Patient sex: M
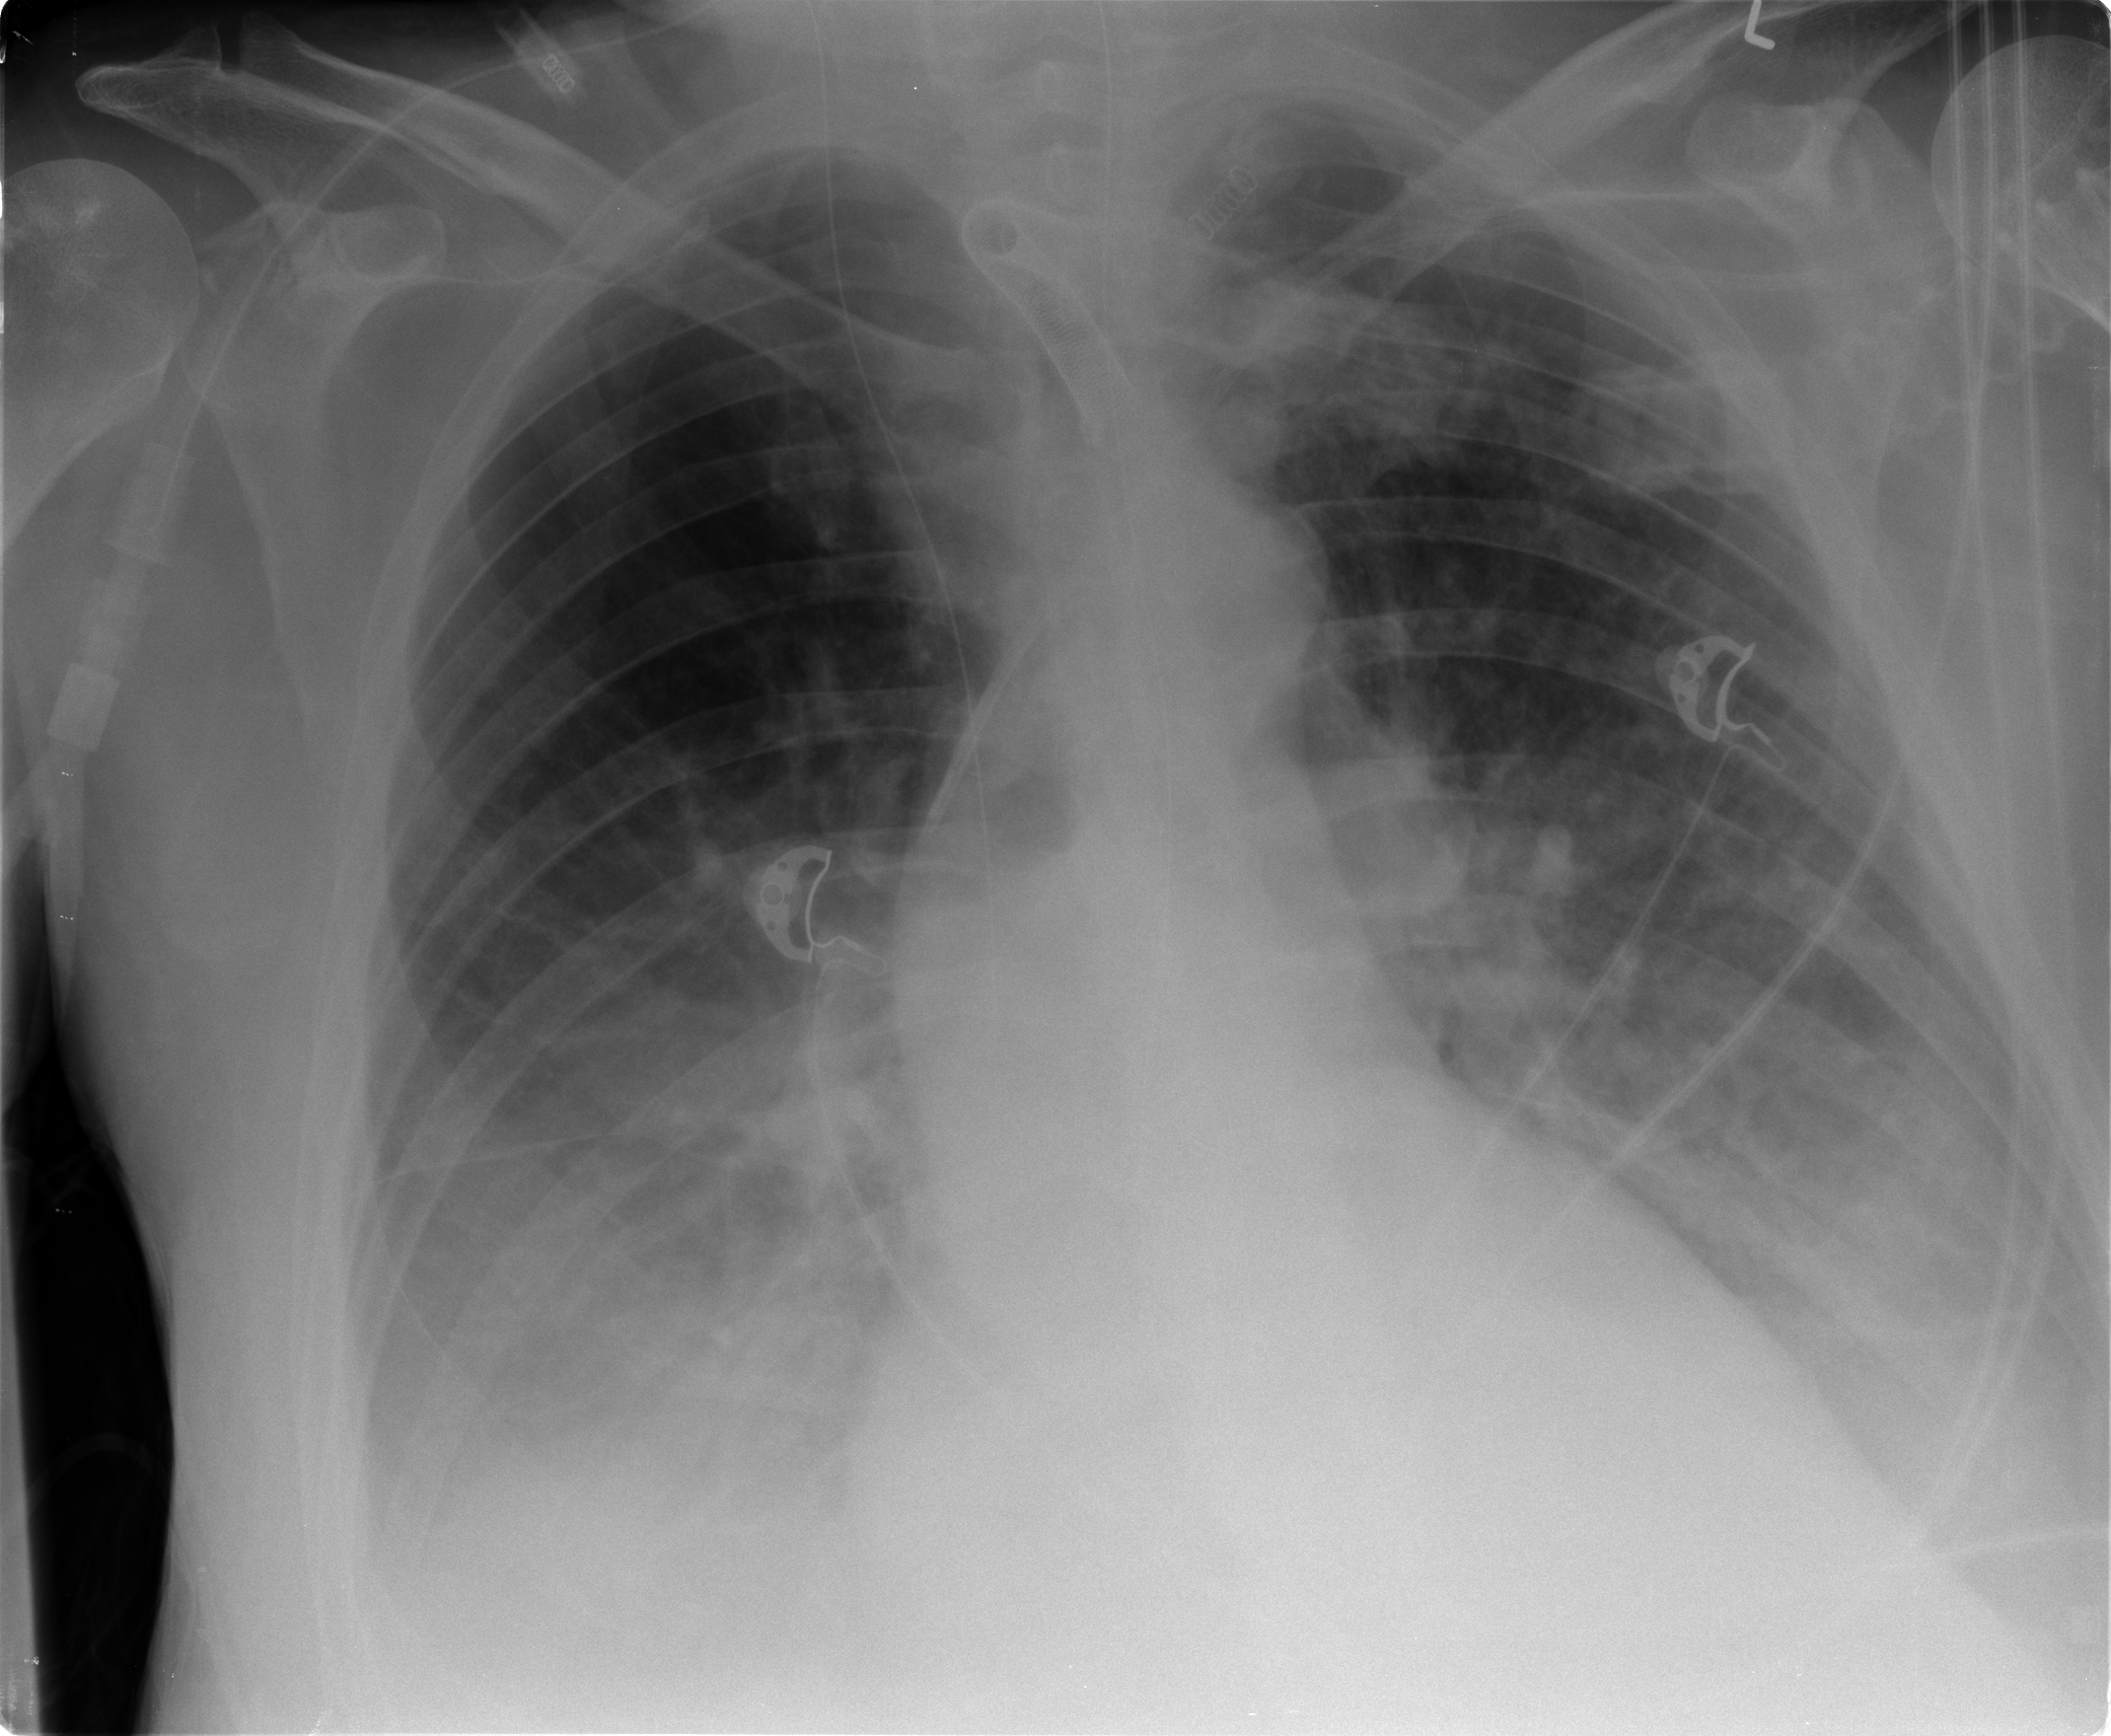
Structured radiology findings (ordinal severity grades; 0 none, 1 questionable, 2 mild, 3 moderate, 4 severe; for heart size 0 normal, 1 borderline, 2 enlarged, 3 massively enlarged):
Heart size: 1
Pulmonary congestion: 2
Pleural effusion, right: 3
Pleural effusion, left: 2
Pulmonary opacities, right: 0
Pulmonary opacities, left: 0
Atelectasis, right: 2
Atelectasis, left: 2